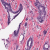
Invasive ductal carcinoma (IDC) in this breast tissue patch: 1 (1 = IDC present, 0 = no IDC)